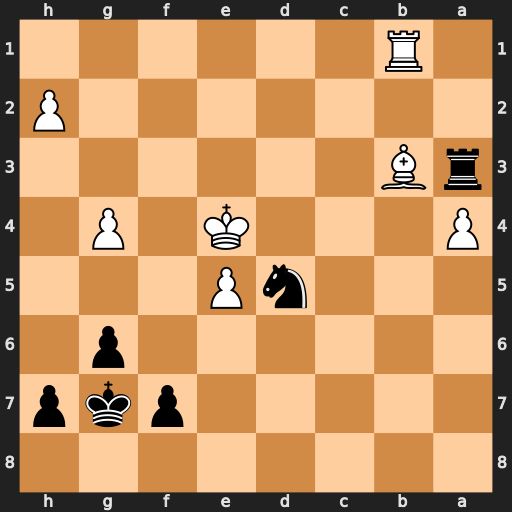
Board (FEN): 8/5pkp/6p1/3nP3/P3K1P1/rB6/7P/1R6
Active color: b
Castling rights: -
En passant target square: -
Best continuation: Nc3+ Kd3 Nxb1